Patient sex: M
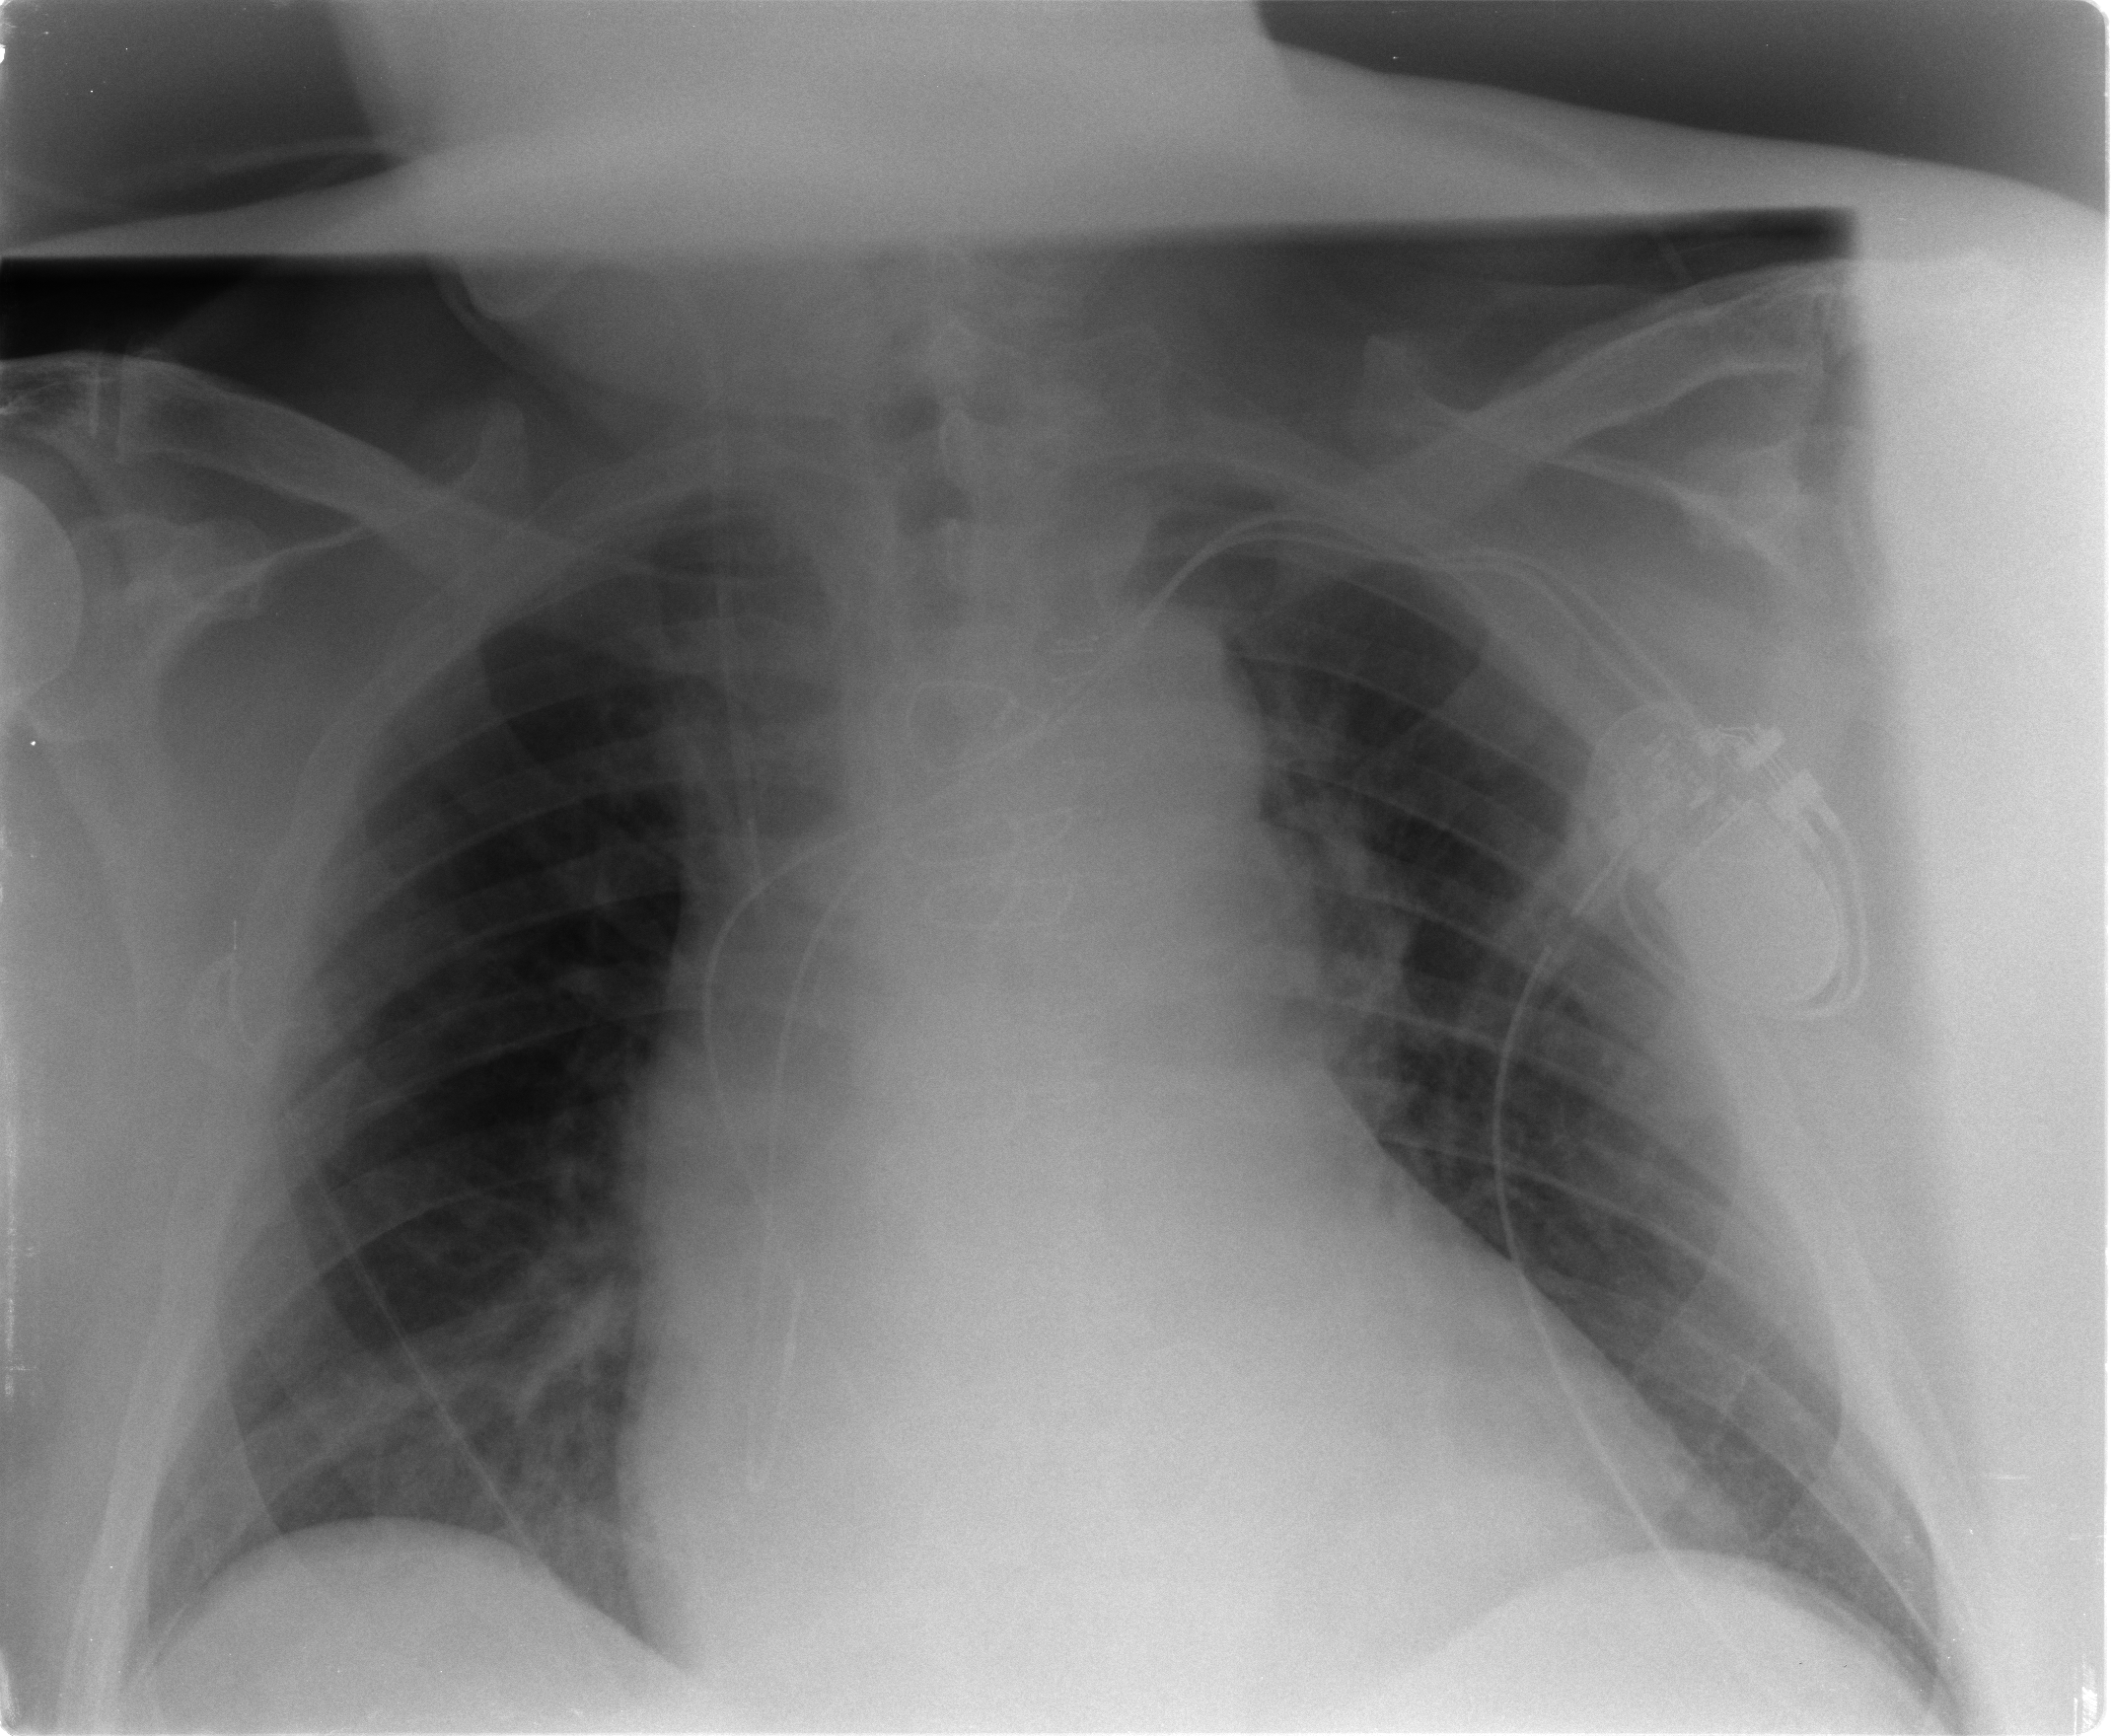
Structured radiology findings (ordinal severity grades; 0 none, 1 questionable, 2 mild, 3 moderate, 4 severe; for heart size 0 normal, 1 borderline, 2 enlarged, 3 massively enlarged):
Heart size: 3
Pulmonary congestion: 2
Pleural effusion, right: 0
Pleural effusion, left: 1
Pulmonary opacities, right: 0
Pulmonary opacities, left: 0
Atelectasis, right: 2
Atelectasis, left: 0